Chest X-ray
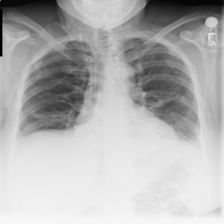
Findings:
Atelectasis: positive
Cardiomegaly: negative
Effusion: positive
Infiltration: positive
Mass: negative
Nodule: negative
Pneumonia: negative
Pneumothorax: negative
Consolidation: negative
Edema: negative
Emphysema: negative
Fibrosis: negative
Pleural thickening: negative
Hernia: negative